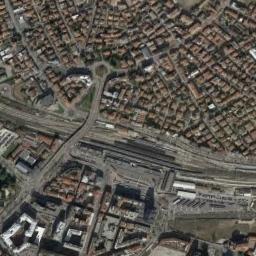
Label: railway_station